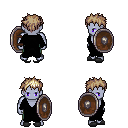
a pixel art fantasy rpg character, male body template, dark elf, purple skin, black robe, teal pants, white blonde bedhead hairstyle, gray slippers, shield, four views (front, back, left, right), 2x2 character sprite sheet, small pixel art, hard edges, no anti-aliasing